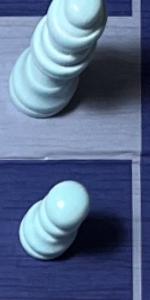
Label: Pawn_White